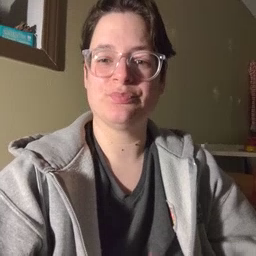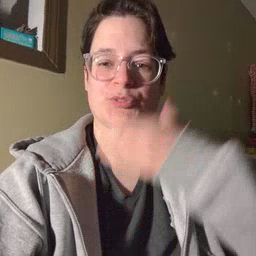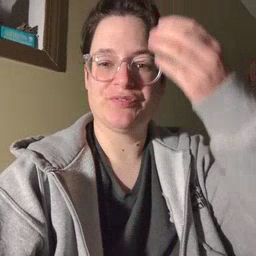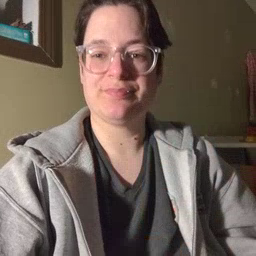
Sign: giraffe